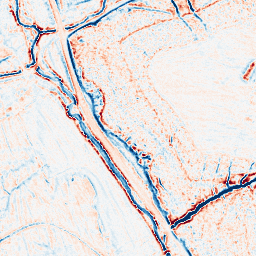
Category: edge_preserving
Decomposition family: bilateral
Decomposition parameters: d: 9
sigma_color: 150
sigma_space: 100
Upsampling method: quartic
Upsampling parameters: scale: 2
Upsampling scale: 2